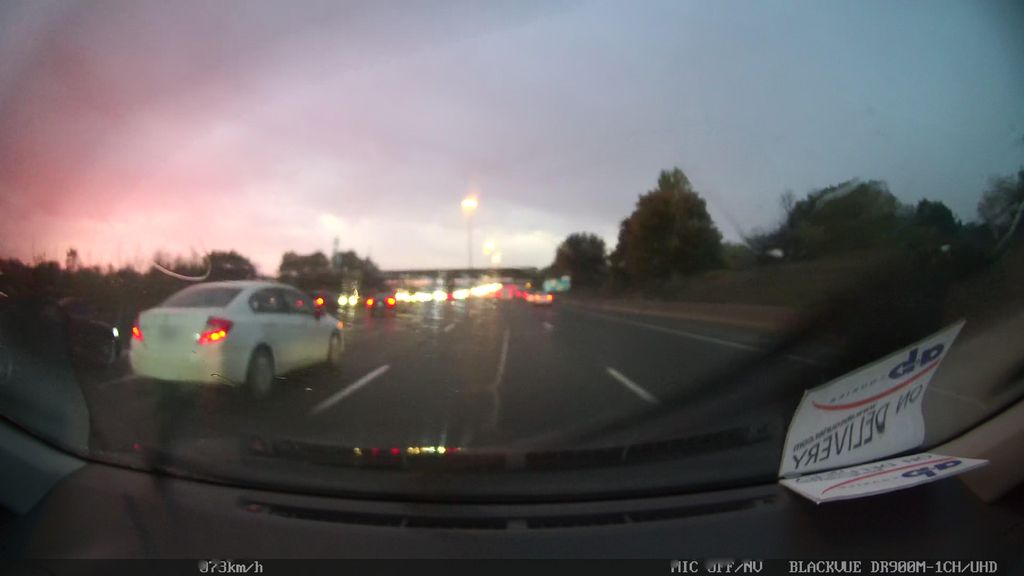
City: toronto